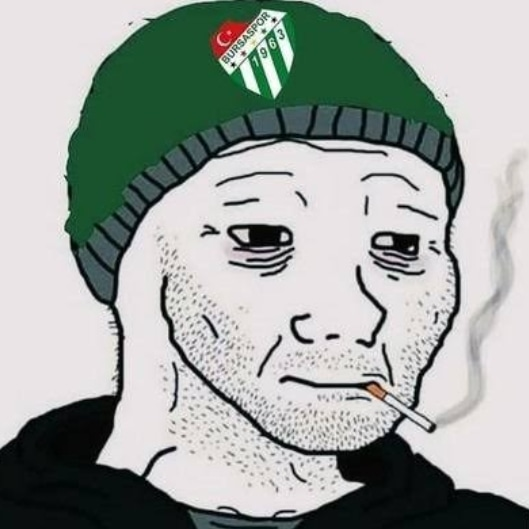
Label: 5_Doomer